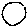
Label: circle